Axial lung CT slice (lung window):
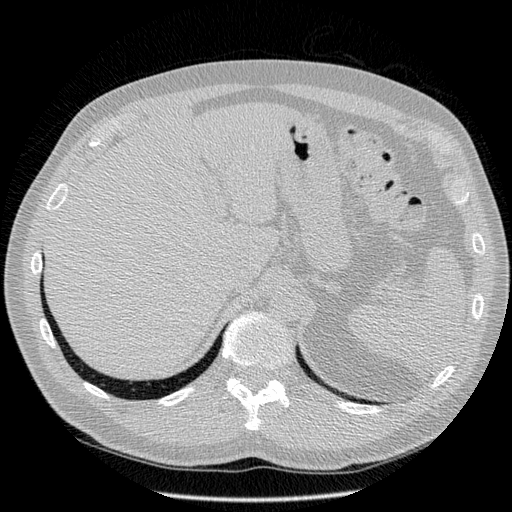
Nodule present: no